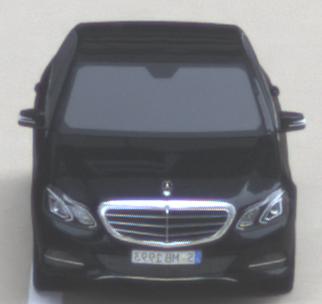
Make: Mercedes-Benz
Model: E 200
Detailed model: E-Class (212) Limousine
Model produced from: 2013/04
Model produced until: 2015/10
Doors: 4
Color: black
Road condition: dry road
Daytime: midday
Contrast: low contrast